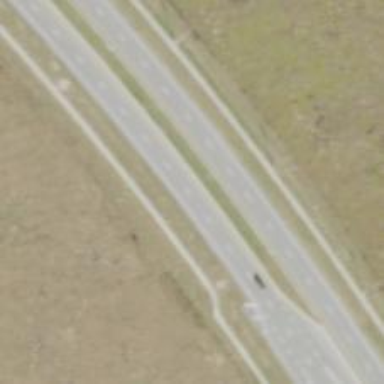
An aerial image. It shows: Asphalt road classified as primary highway.